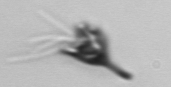
Label: Pyramimonas_longicauda